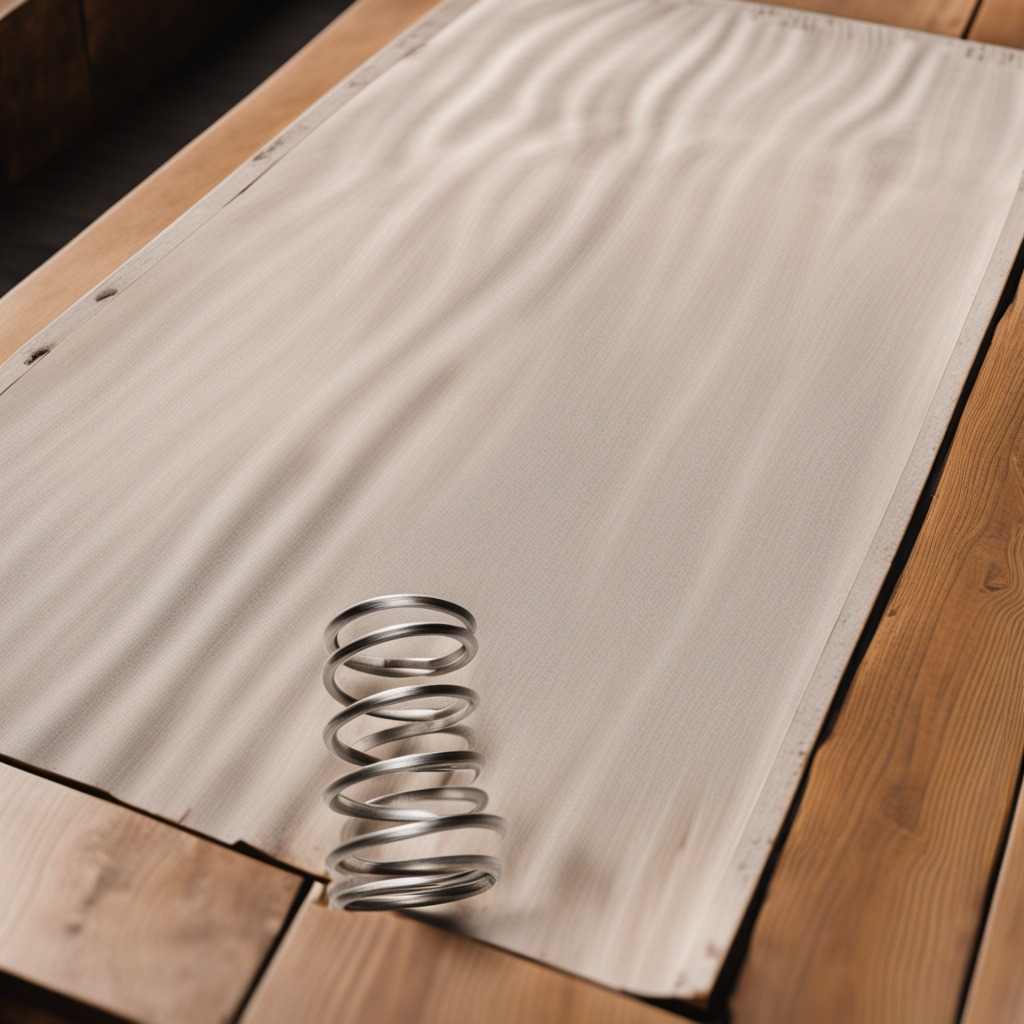
A coiled metal spring is lying on the wooden table in an outdoor workshop during daytime bright natural light soft shadows worn but beneath the cloth.